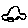
Label: car